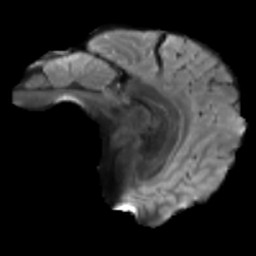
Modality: T2w
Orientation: sagittal
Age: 25
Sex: male
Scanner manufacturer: siemens
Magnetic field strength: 3 T
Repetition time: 3.5 s
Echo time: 0.086 s